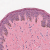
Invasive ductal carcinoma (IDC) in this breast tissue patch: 0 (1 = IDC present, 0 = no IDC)